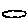
Label: cloud